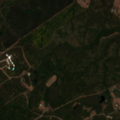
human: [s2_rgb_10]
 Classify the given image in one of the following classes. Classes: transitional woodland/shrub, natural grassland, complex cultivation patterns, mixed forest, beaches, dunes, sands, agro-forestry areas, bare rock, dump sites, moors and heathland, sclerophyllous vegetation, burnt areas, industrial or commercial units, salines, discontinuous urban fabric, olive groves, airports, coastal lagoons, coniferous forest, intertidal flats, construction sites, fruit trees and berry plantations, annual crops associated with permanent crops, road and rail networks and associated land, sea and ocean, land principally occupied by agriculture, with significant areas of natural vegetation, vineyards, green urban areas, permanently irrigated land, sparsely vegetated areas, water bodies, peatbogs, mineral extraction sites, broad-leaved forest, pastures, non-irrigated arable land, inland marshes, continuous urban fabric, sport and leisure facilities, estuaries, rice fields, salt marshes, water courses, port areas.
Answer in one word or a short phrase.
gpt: continuous urban fabric